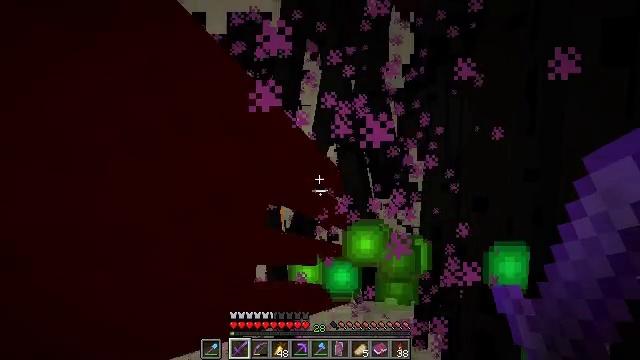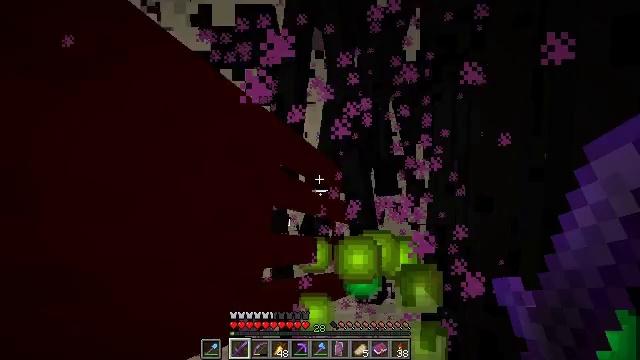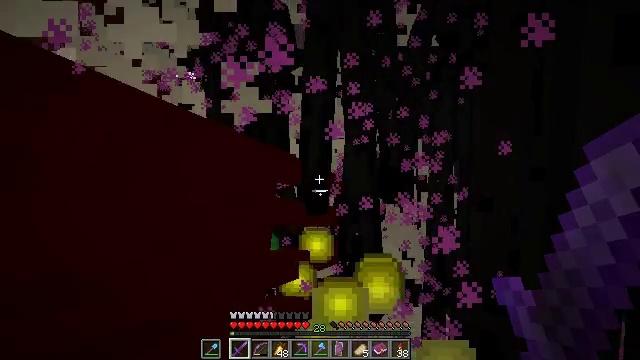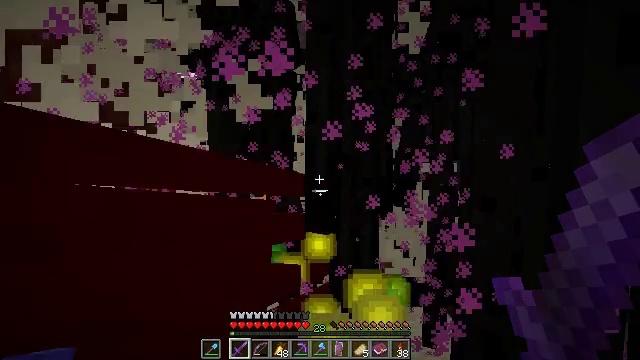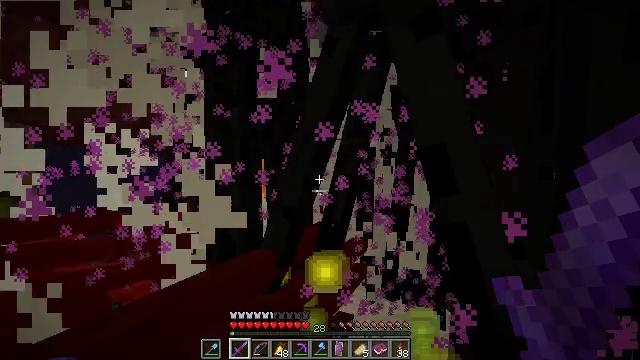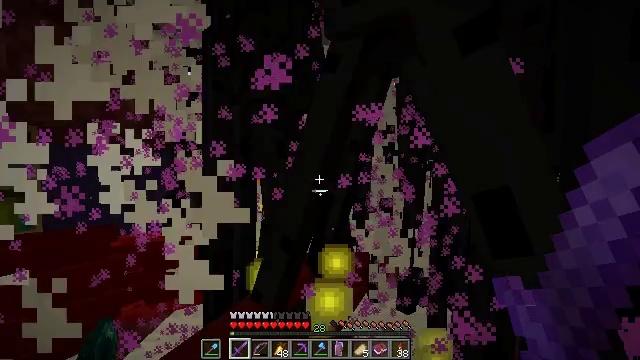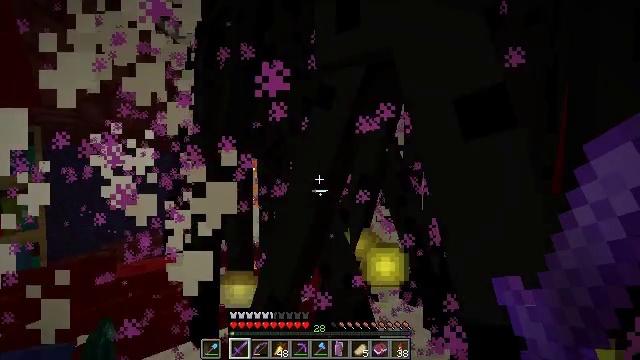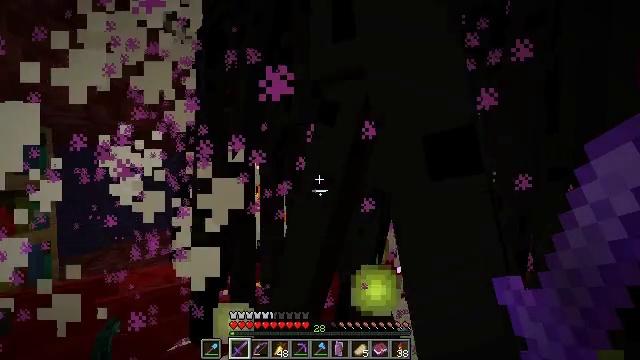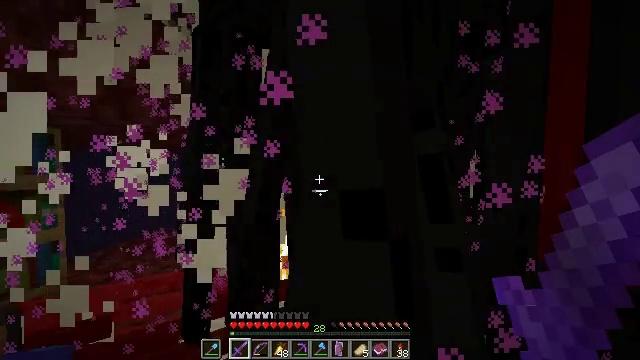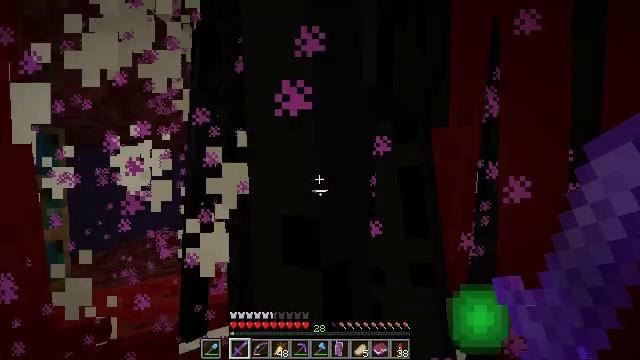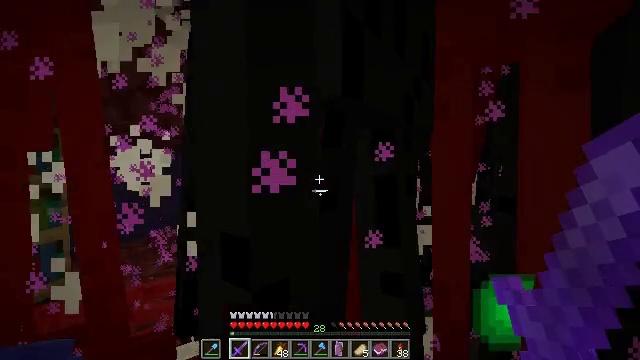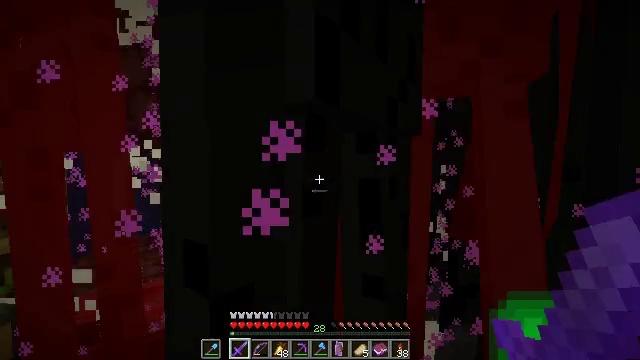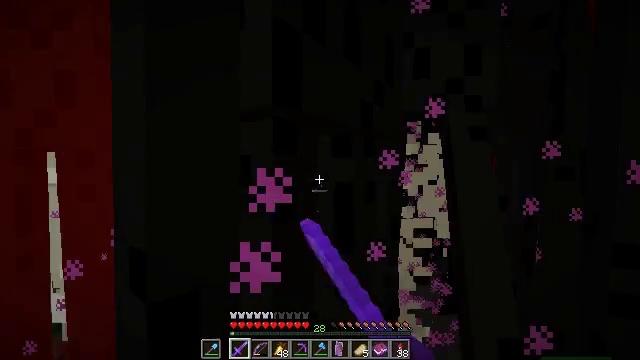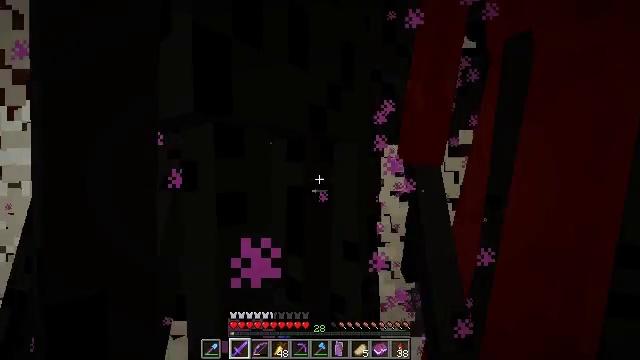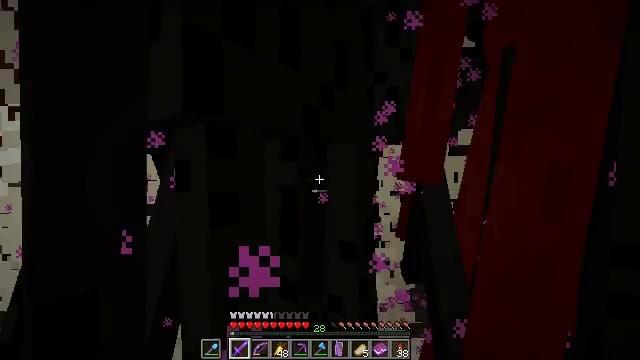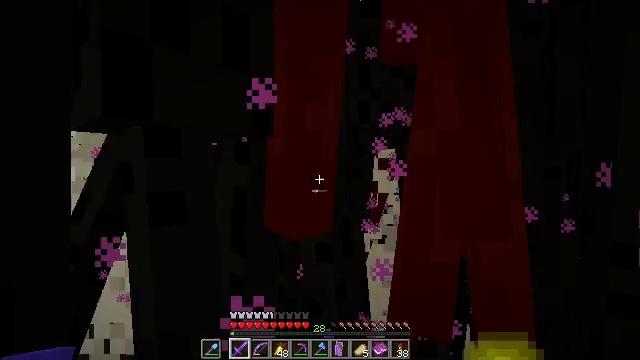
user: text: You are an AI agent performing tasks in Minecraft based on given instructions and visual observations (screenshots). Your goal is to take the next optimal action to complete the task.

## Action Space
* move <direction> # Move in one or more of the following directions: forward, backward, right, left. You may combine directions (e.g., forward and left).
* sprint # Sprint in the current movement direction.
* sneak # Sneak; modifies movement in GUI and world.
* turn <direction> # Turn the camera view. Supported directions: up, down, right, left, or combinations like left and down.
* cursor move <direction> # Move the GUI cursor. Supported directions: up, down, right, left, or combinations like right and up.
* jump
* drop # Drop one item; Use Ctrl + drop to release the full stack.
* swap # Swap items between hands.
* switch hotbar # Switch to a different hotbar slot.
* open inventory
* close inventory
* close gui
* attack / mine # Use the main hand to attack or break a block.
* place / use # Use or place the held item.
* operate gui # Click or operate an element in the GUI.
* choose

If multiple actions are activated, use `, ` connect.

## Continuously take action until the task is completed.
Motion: motion action
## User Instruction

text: Combat the enderman.
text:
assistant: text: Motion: turn left
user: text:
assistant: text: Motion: no_op
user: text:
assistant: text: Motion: no_op
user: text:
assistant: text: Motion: no_op
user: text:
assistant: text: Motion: no_op
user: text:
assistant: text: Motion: no_op
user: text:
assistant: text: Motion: turn left
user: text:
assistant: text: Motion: no_op
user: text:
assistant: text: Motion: no_op
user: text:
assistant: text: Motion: no_op
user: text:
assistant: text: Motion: attack / mine
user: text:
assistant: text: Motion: attack / mine
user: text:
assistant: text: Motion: attack / mine
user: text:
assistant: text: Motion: attack / mine
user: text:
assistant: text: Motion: attack / mine
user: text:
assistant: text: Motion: attack / mine
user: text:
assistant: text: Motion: attack / mine
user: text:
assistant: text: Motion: no_op
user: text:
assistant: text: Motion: no_op
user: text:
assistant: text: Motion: no_op
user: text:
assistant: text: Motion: no_op
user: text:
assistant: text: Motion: no_op
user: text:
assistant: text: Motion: no_op
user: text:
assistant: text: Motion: no_op
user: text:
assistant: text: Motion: no_op
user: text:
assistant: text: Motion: no_op
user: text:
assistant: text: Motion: no_op
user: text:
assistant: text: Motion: no_op
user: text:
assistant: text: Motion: no_op
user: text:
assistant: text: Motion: no_op